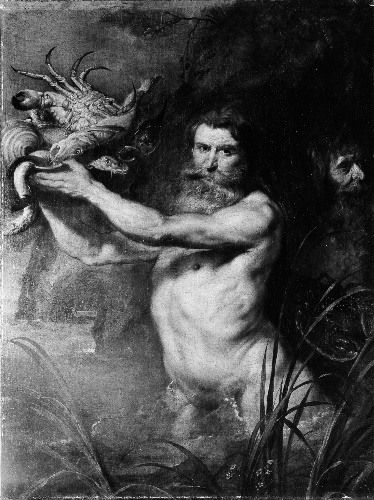
Title: Two Tritons at the Feast of Acheloüs
Artist: Cornelis de Vos|Frans Snyders
Artist bio: Flemish, Hulst 1584/85–1651 Antwerp|Flemish, Antwerp 1579–1657 Antwerp
Object type: Painting
Classification: Paintings
Medium: Oil on canvas
Dimensions: 62 3/4 x 45 7/8 in. (159.4 x 116.5 cm)
Department: European Paintings
Credit line: Marquand Fund, 1906
Accession year: 1906
Repository: Metropolitan Museum of Art, New York, NY
Tags: Triton|Men|Crabs